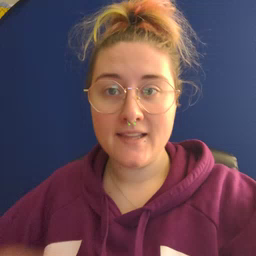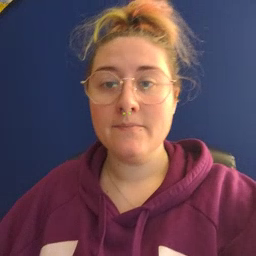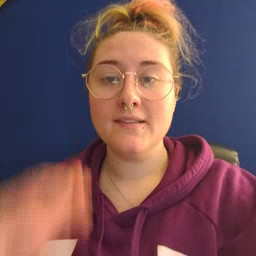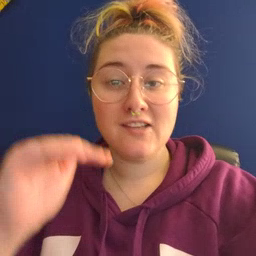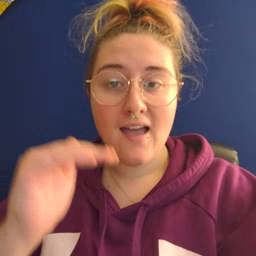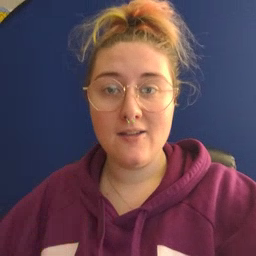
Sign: child